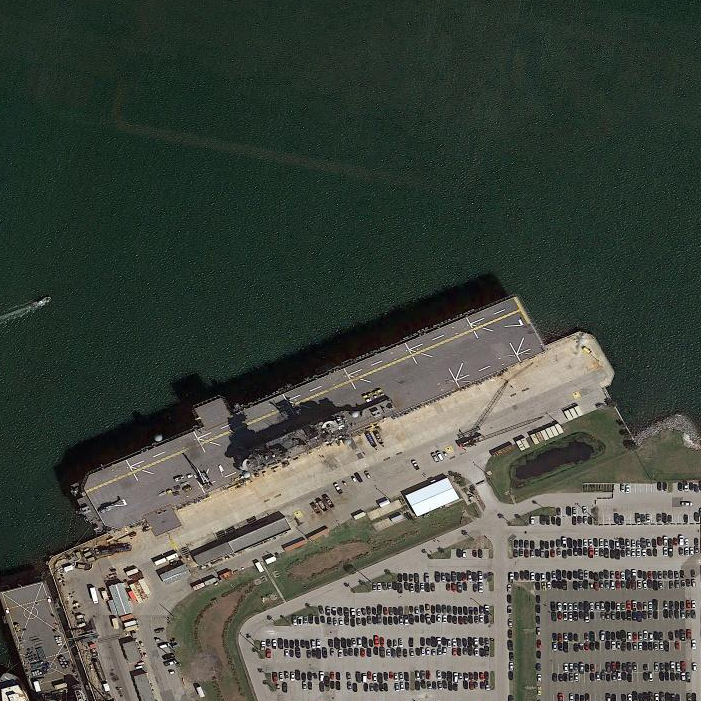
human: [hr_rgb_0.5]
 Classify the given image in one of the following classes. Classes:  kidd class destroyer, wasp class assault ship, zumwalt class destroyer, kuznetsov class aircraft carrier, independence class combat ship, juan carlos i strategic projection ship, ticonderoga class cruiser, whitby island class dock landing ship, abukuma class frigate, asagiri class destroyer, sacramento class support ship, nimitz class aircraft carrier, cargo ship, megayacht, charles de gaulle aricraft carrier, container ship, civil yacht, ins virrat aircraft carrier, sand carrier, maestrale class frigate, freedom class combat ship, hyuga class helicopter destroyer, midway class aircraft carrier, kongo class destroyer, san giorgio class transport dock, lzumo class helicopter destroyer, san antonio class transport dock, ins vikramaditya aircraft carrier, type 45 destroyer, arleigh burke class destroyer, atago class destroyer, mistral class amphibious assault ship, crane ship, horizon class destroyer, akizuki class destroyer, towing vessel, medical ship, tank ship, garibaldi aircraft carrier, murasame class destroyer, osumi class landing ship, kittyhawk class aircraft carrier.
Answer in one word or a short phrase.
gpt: Wasp class assault ship